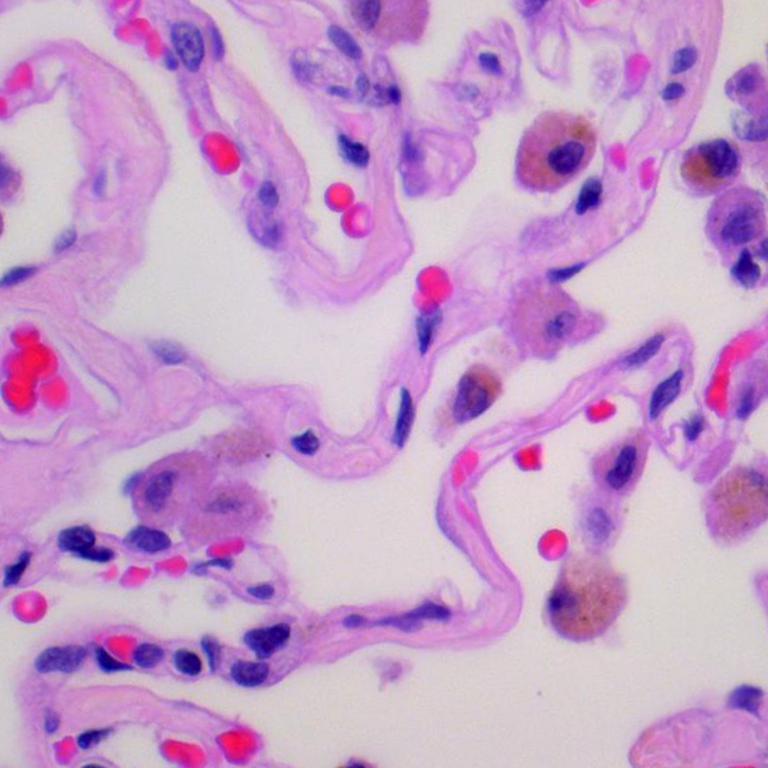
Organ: lung
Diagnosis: benign